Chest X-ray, PA view. Patient: 43 years old, sex M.
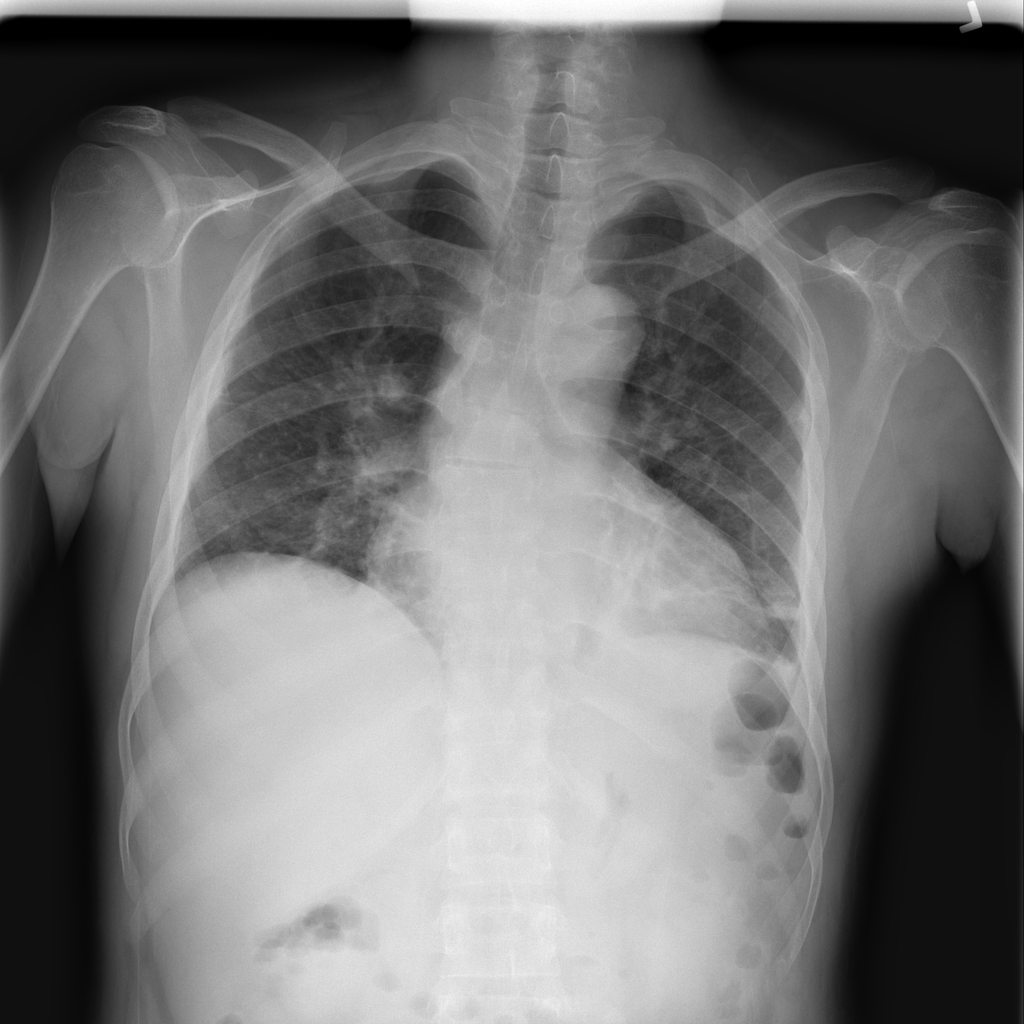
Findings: Atelectasis, Infiltration, Nodule